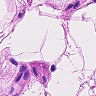
Metastatic tissue present: no